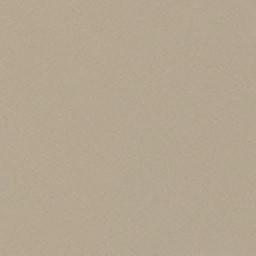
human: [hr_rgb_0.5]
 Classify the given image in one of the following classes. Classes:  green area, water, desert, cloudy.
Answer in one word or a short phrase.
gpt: desert